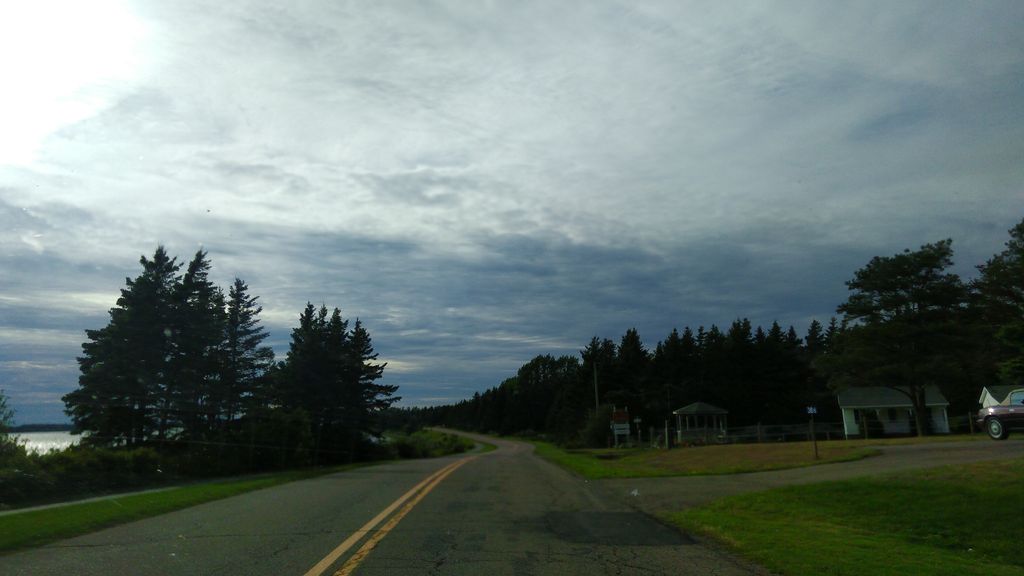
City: charlottetown